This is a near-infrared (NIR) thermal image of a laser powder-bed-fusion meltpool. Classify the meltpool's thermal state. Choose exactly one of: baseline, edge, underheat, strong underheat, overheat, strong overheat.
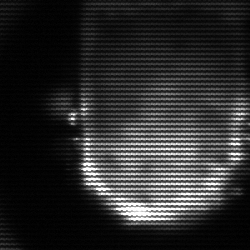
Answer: baseline